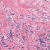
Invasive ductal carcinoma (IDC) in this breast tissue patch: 1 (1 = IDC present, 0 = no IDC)